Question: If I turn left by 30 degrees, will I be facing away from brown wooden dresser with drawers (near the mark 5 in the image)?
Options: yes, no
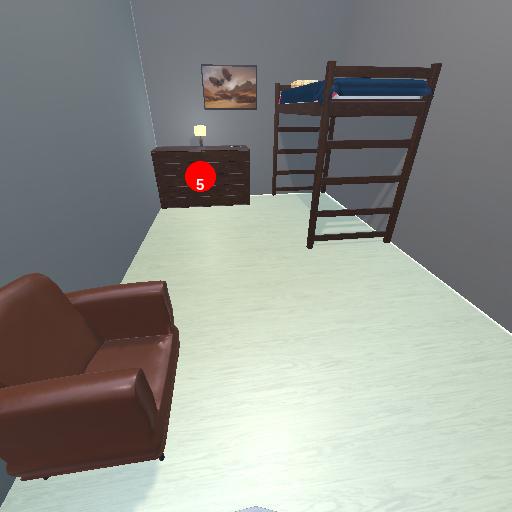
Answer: yes